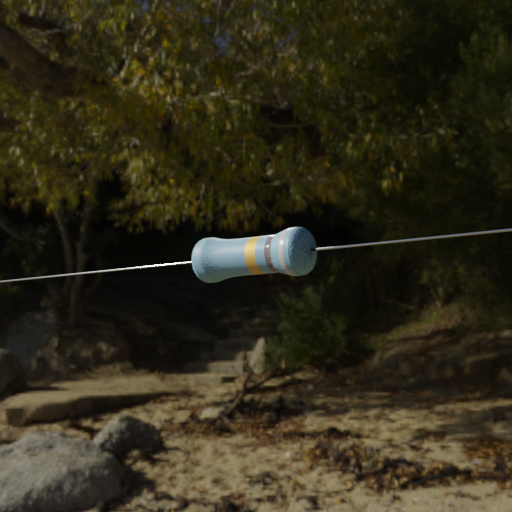
Resistor colour bands (in order): gold, gray, silver